Field crop: maize
Growth stage: 1
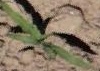
Species: maize